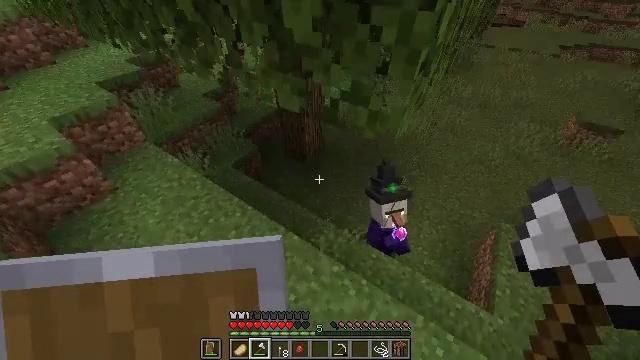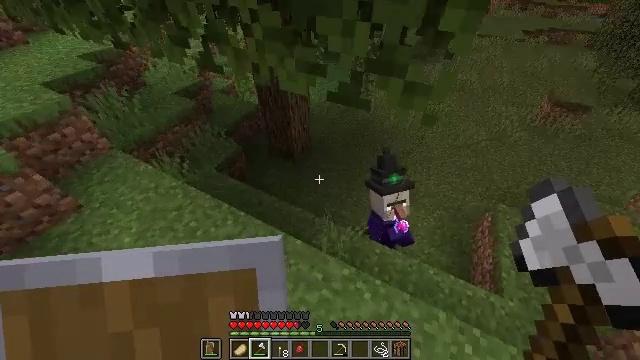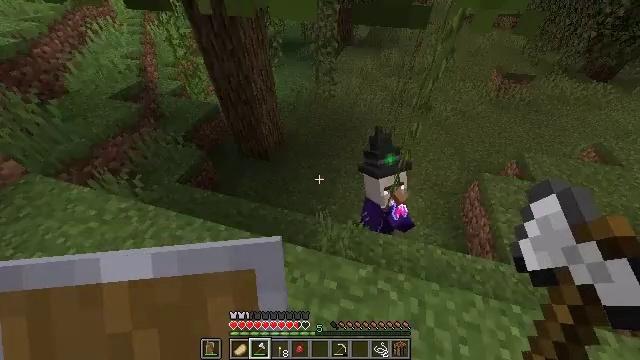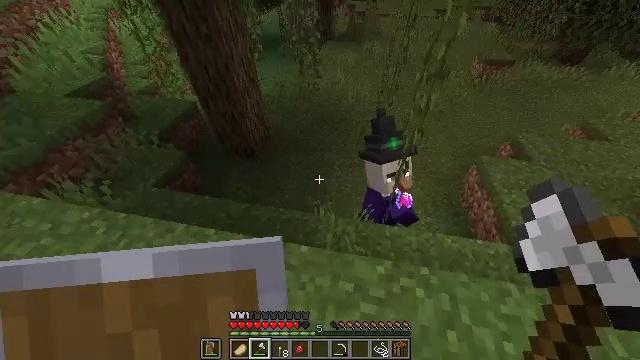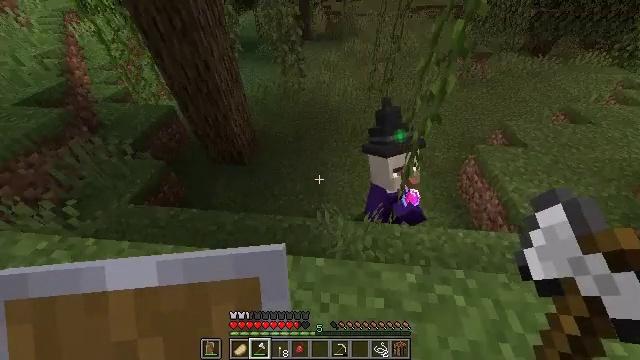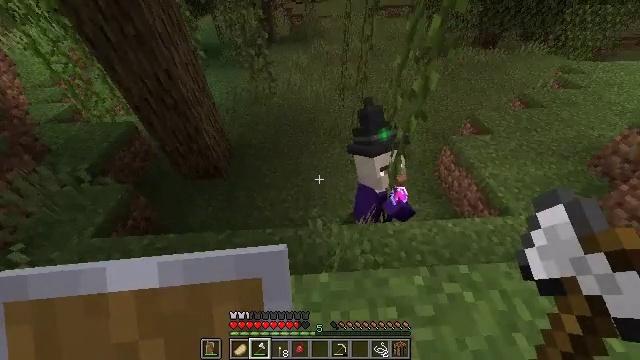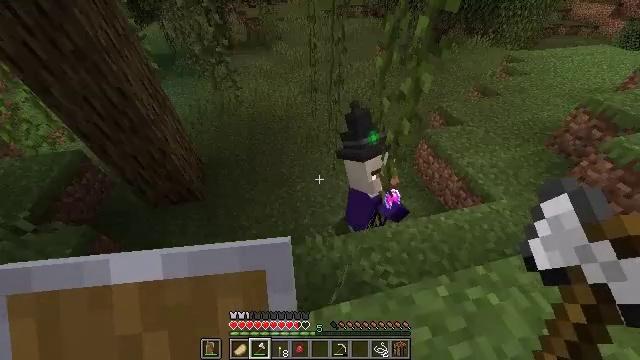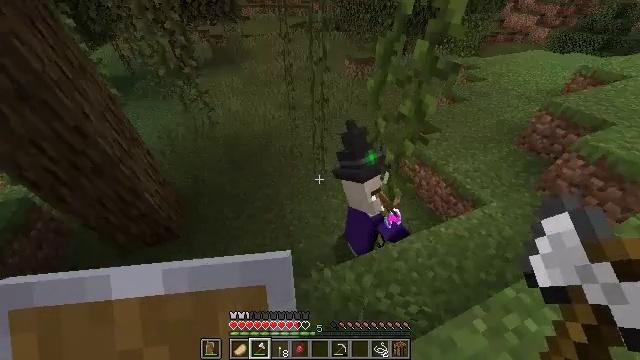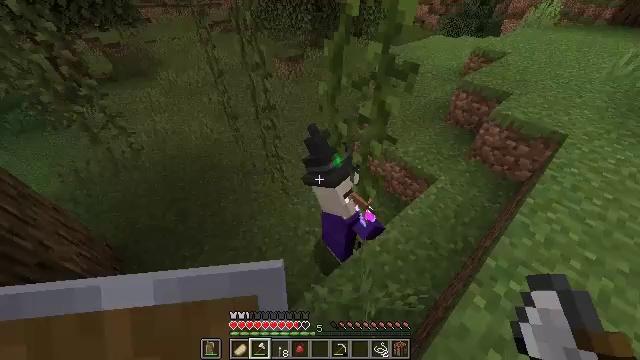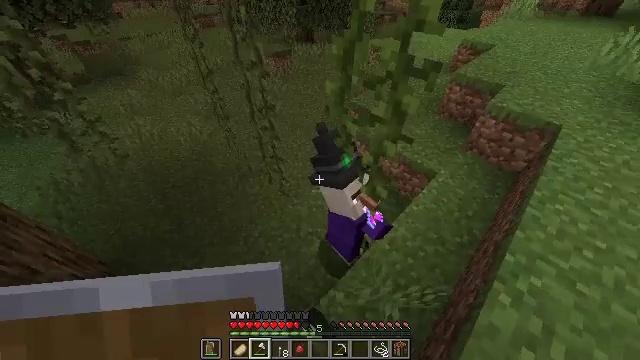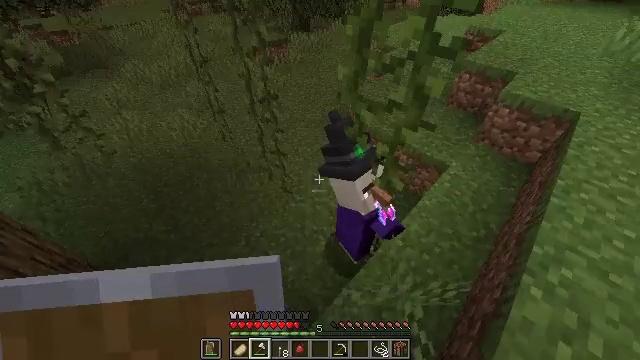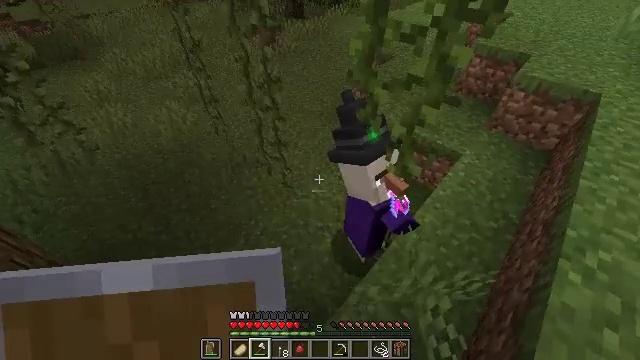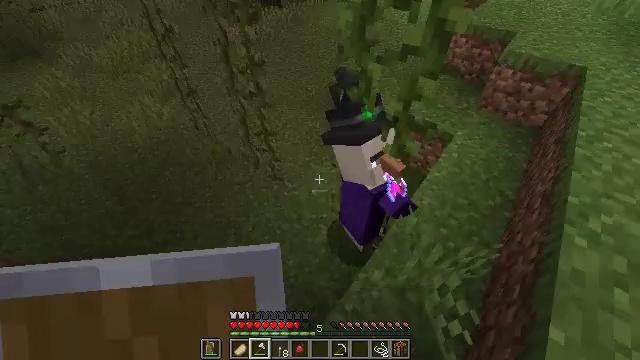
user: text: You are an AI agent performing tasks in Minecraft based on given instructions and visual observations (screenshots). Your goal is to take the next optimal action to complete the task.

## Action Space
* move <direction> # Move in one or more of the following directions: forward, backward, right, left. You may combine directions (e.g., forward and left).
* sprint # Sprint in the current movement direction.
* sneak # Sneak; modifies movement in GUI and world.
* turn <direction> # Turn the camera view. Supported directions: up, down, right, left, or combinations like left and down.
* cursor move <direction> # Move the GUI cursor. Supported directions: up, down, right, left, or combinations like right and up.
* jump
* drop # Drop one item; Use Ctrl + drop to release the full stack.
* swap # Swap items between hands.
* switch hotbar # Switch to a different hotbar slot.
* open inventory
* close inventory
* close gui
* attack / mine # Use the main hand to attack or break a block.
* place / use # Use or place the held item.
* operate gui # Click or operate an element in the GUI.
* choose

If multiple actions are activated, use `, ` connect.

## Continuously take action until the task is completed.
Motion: motion action
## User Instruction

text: Battle the witch.
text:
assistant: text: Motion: move forward, sprint, turn right and down
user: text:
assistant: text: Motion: move forward, sprint, turn right
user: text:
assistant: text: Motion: move forward, sprint, turn right
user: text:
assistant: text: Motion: move forward, sprint, turn right
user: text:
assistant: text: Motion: move forward, sprint, turn right
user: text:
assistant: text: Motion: move forward and move left, sprint, turn right
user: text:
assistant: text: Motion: move forward and move left, sprint, turn right and up
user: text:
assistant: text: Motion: move forward and move left, sprint, turn right, attack / mine
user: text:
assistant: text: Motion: move left, sprint, turn right and down, attack / mine
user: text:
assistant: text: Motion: move back and move left, sprint, turn right, attack / mine
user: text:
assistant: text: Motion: move back and move left, sprint, turn right
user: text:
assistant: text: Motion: move back and move left, sprint, turn right
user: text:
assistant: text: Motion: sprint